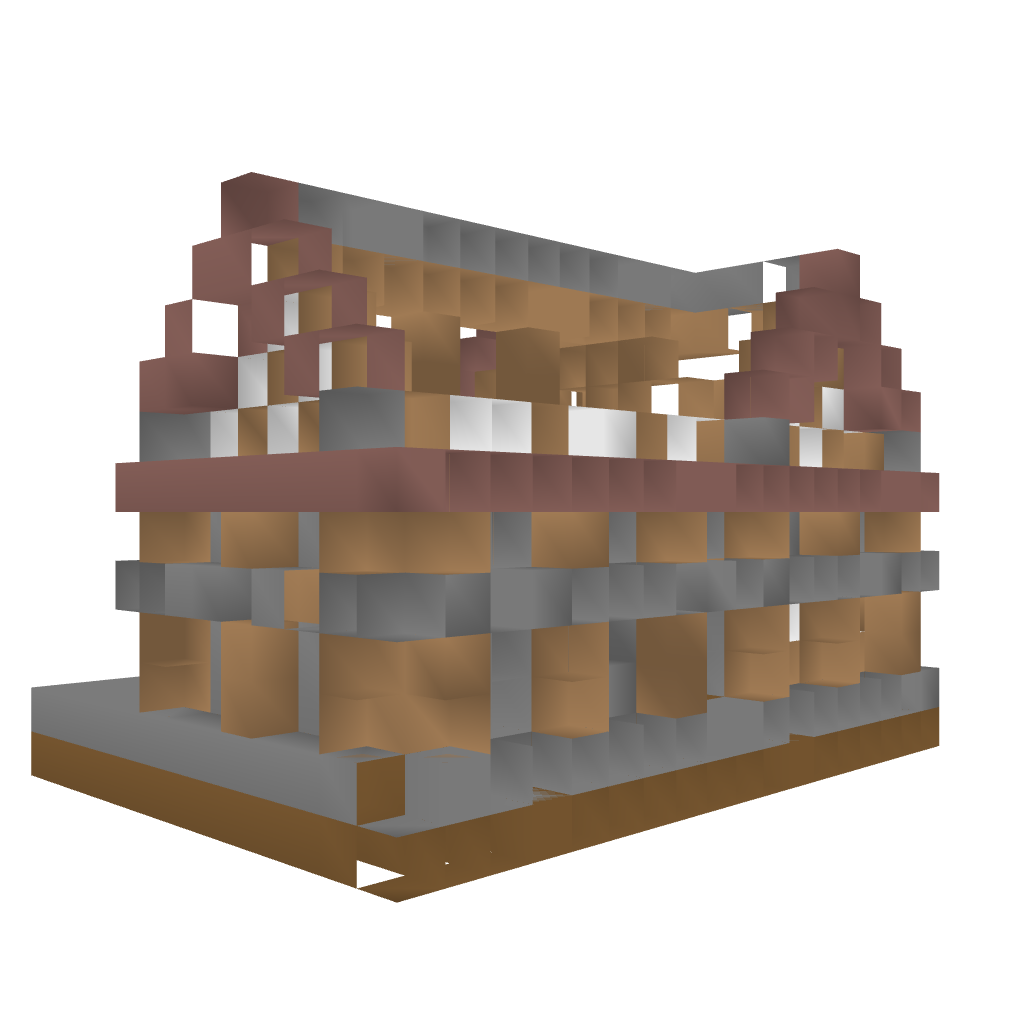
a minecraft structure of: Survival Barnhouse bad low quality